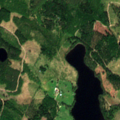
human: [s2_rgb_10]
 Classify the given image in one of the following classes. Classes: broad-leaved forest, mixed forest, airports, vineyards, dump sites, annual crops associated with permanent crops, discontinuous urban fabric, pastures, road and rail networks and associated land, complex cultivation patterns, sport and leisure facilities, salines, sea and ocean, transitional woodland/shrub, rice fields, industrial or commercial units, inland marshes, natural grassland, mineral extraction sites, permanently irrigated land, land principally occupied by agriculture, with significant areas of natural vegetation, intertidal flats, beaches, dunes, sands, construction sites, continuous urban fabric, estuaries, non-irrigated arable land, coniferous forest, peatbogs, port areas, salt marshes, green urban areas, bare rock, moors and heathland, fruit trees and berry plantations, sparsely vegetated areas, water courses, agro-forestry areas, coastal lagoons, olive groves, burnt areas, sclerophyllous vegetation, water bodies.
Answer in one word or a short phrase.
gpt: coniferous forest, mixed forest, transitional woodland/shrub, water bodies